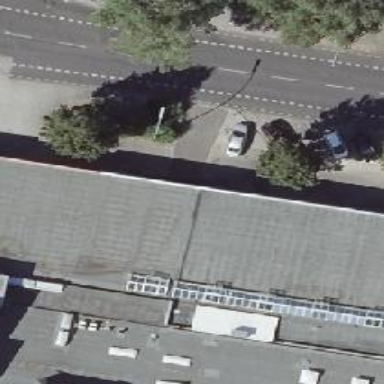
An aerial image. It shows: Shop that sells cars.